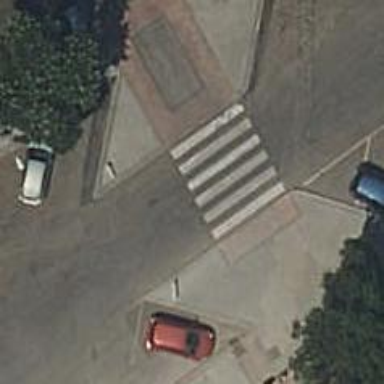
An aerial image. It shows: Uncontrolled crossing on the road.